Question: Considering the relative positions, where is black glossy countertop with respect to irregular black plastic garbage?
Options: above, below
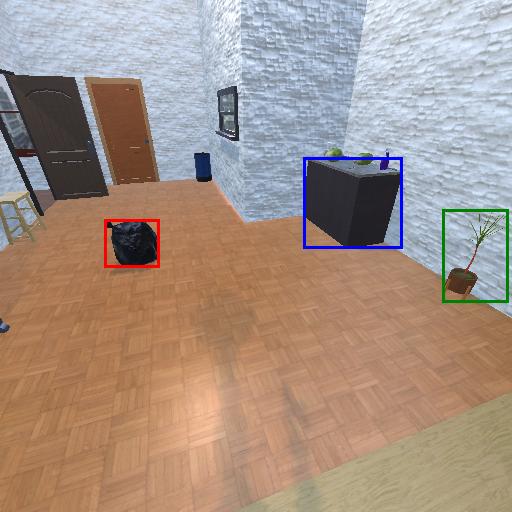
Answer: above